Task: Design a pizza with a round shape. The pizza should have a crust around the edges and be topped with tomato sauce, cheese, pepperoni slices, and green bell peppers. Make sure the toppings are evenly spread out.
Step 359:
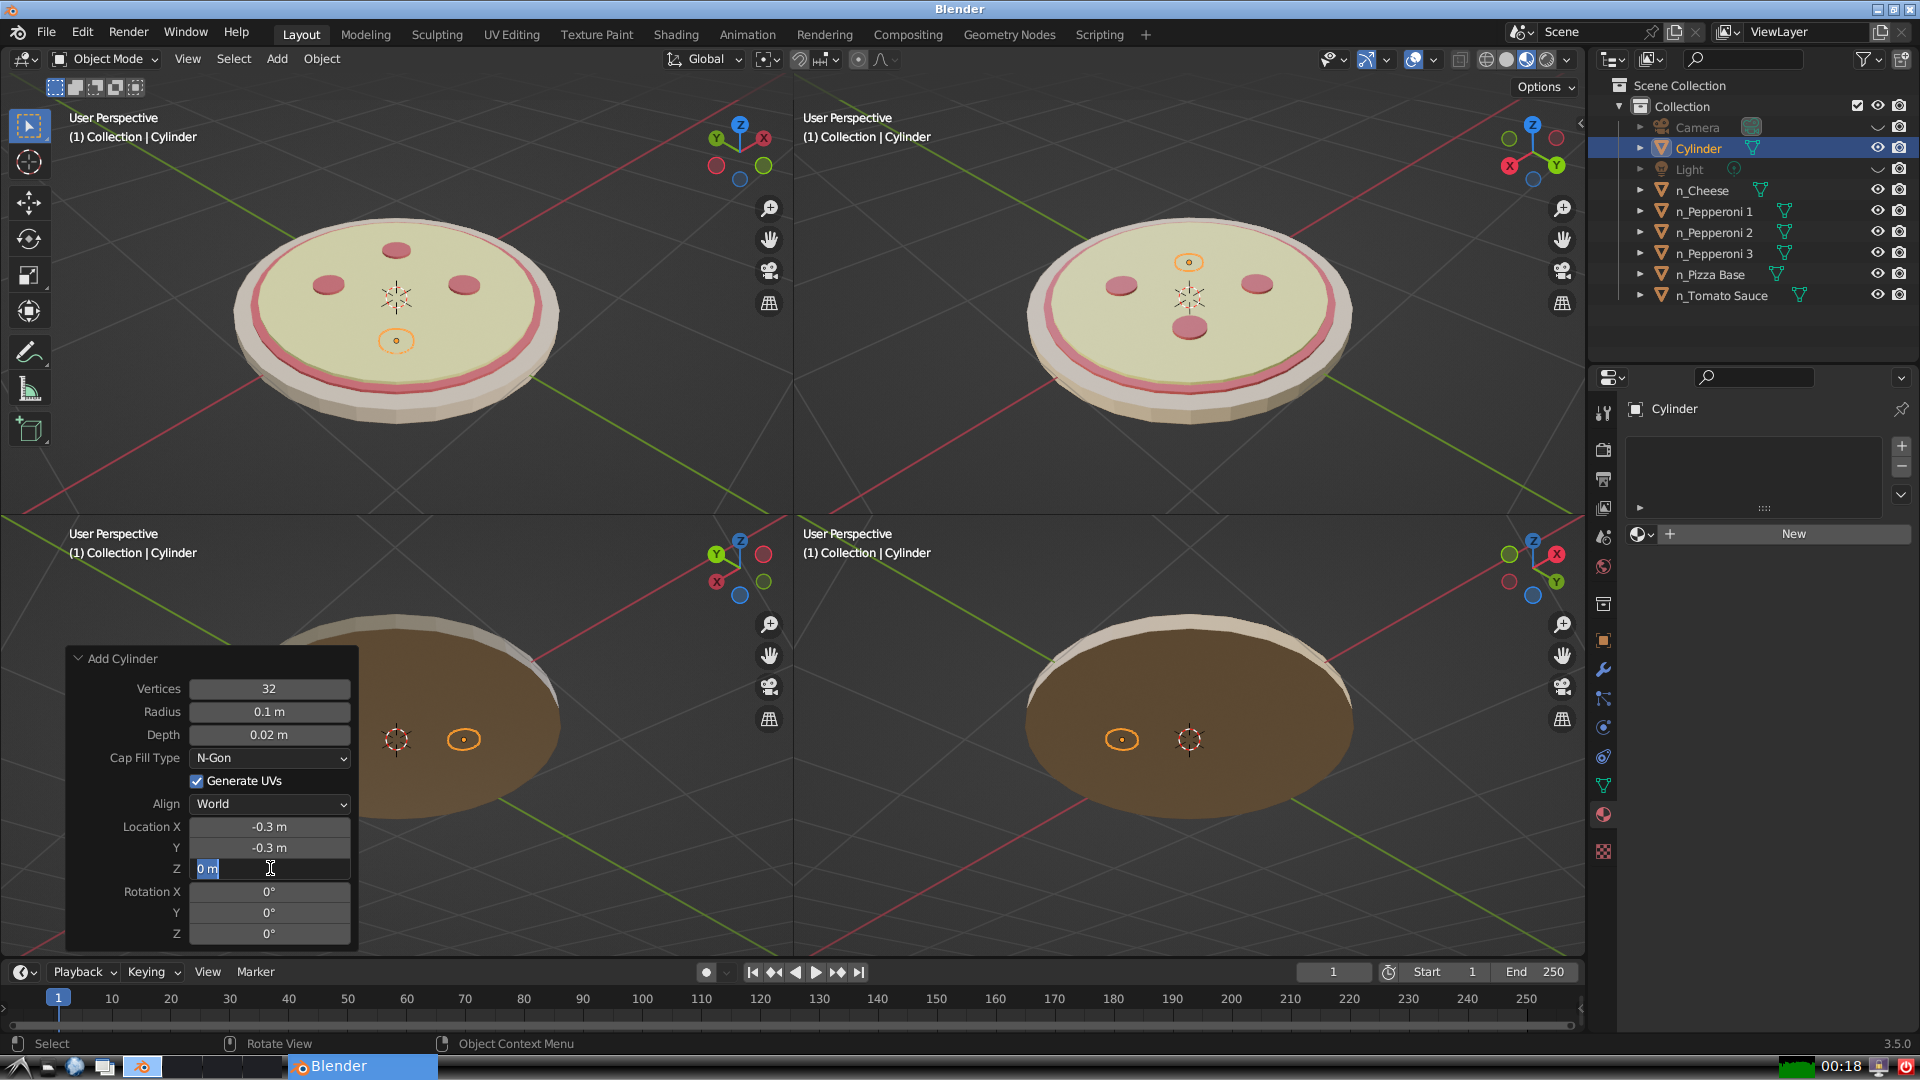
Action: input_text: 0.1